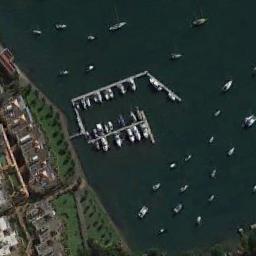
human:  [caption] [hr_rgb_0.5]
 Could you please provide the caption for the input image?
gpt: There are some yachts lined up on the sea next to the harbor next to the buildings and lawns, And there are many ships scattered on the sea .

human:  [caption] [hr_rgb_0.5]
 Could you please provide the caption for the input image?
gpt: There was a lot of traffic along the harbor shore .

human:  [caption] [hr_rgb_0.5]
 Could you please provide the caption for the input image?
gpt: The harbor has lots of neatly docked boats and a dense residential area is next to the harbor .

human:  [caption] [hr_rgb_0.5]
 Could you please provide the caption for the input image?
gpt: Lots of ships are in the harbor .

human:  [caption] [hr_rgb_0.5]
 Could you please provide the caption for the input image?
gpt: There are some buildings and green lawns beside the harbor with some ships .